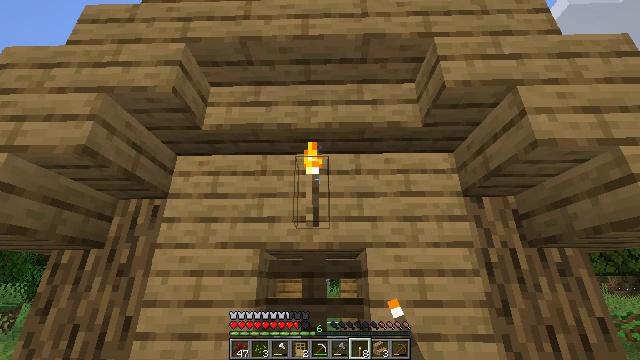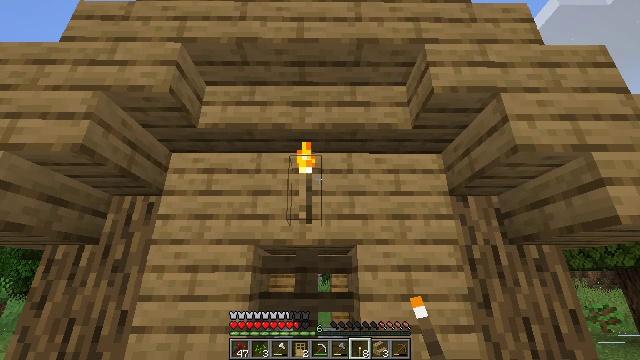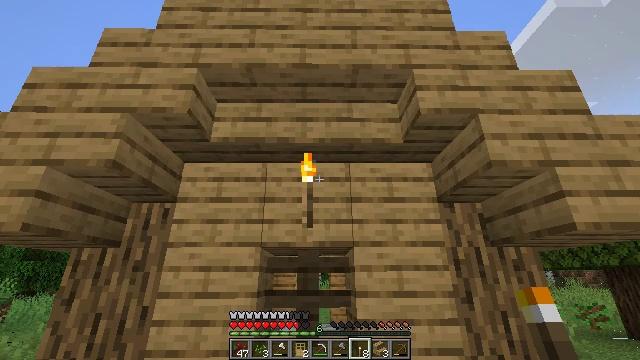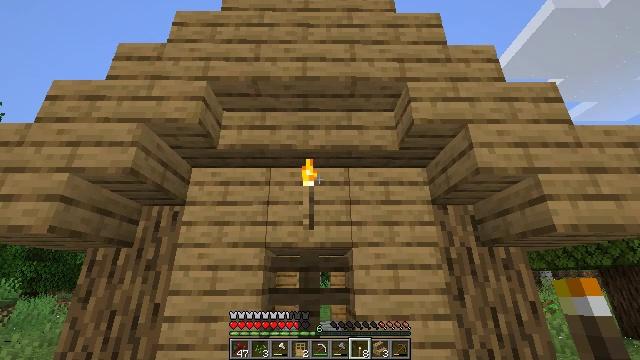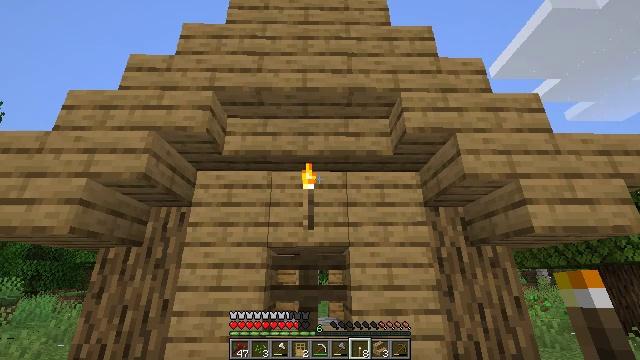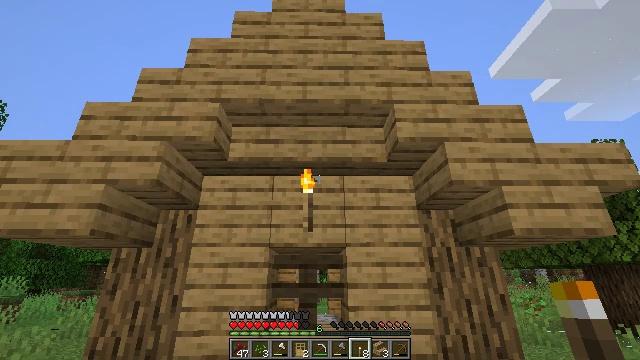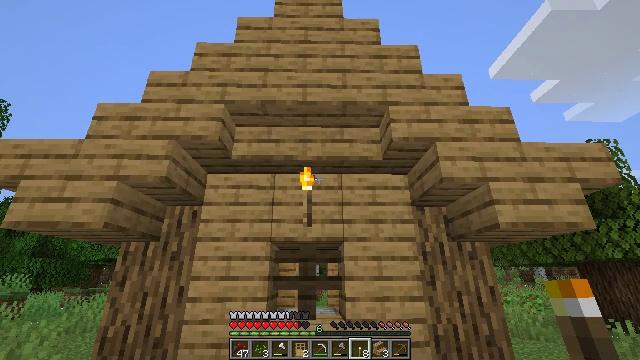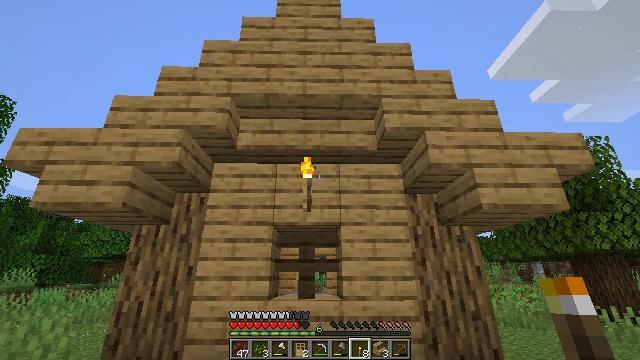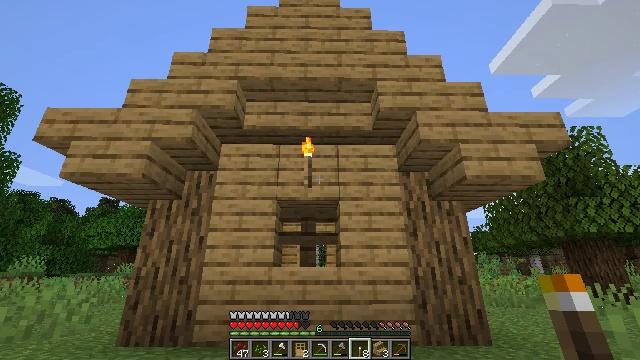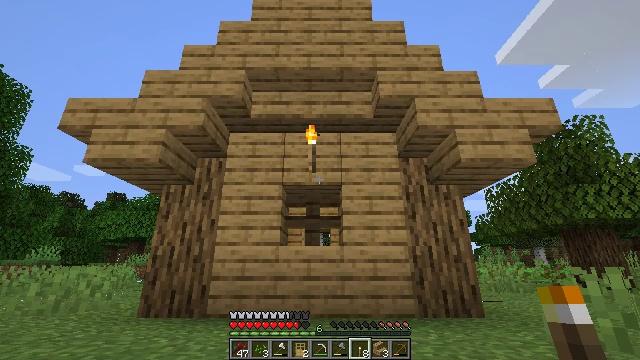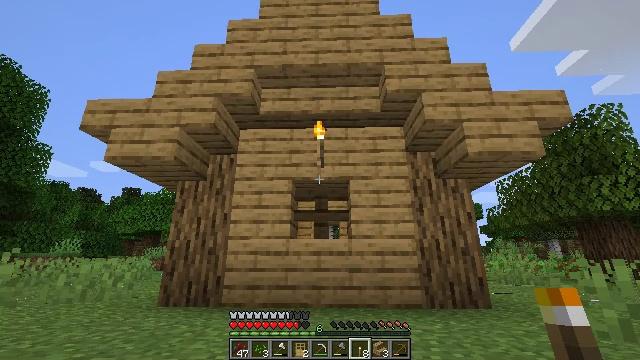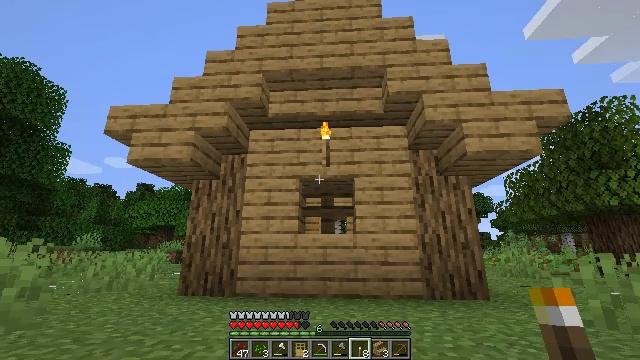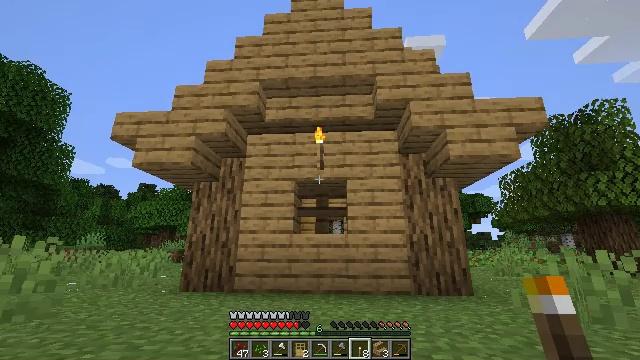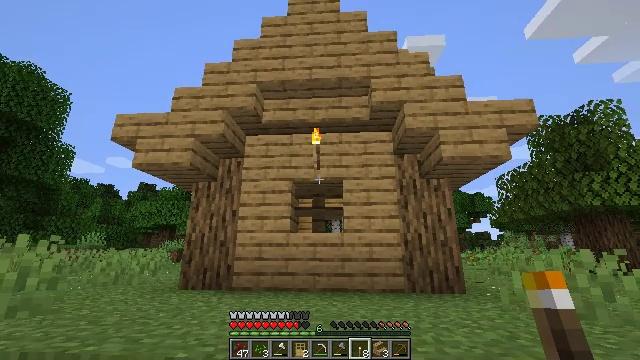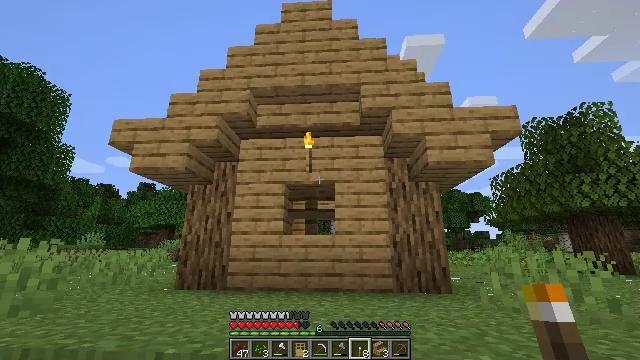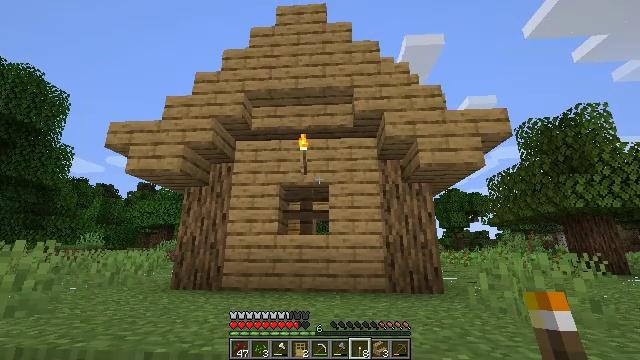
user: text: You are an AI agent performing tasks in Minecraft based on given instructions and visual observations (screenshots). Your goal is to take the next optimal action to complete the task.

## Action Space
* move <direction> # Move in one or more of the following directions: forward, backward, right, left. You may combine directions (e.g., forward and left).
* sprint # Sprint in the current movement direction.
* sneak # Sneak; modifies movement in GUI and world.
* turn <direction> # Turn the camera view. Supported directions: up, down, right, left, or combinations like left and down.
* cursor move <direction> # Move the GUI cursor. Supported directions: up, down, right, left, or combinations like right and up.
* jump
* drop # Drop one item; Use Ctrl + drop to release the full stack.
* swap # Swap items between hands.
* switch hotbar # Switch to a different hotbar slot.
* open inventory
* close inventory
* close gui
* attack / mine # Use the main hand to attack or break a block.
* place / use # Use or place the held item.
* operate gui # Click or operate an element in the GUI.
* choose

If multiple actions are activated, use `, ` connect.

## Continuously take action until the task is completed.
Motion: motion action
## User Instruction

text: Combine oak planks to get an oak slab.
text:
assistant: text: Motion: move back, turn right and down
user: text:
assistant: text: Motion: move back
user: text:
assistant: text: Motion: move back
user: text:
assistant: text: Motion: move back
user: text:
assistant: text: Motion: move back
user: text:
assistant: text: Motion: move back
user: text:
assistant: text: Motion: move back
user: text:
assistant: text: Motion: move back
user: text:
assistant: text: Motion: move back, turn down
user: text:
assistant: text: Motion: move back, turn left and down
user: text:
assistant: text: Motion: move back and move right, turn left and down
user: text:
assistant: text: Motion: move back and move right
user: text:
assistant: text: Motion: move back and move right
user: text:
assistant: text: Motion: move right
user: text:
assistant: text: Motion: move right
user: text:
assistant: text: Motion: move right
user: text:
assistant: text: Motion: no_op
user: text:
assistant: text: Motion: no_op
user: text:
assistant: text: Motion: move forward
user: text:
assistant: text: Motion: move forward
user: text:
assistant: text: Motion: move forward, turn right and down
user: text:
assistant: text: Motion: move forward, turn right and down
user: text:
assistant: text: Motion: move forward, sprint, turn right and down
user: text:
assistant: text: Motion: move forward, sprint, turn right and down
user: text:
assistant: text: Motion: move forward, sprint
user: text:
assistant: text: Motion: move forward, sprint
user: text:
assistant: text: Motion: move forward, sprint, turn left and down
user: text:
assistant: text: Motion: move forward, turn left and down
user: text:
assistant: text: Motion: move forward, turn left, jump
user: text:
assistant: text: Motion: move forward and move right, turn left, jump